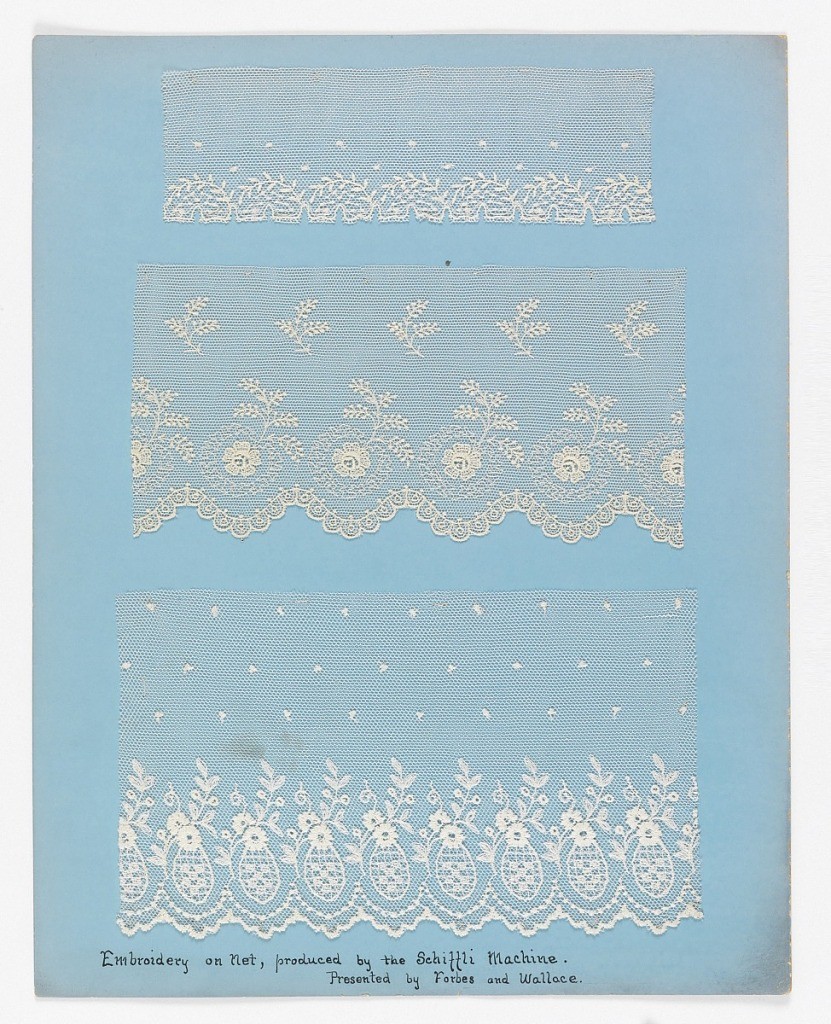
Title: Machine-made openwork samples
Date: ca. 1910
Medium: cardboard, linen, silk, metallic Technique: linen embroidery with ground cloth dissolved Examples of embroidery on net produced by the Schiffli machine Metallic embroidery on net Machine-made openwork in imitation of hand-embroidered net Mostly floral and a few geometric patterns, some designs described as "Spanish" Imitation hand-made filet Machine filet Imitation filet crochet Ploven (burnt-out lace) Fancy curtain lace made on the Levers machines Real filet (handmade) next to Machine-made filet Spotted curtain nets, made chiefly at Nottingham, England and Caudry, France.
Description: Samples of machine-made openwork and several examples of hand made lace mounted on boards. They imitate hand-embroidered net, crochet, or needlepoint.  All are floral patterns plus a few of early 1920's geometric style.
"Embroidered net" produced by the Schiffli Machine.